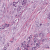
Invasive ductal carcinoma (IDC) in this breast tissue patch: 1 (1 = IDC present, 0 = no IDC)